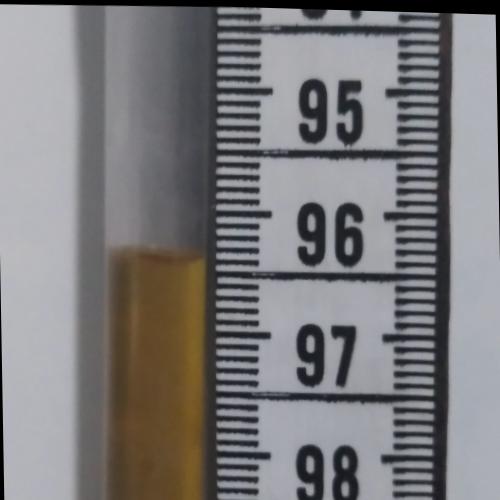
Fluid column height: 96.4 cm